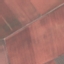
Label: AnnualCrop